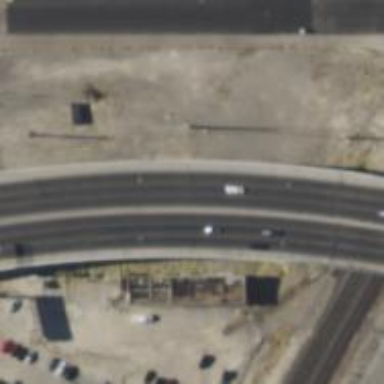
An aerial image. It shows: Asphalt bridge over primary highway expressway.